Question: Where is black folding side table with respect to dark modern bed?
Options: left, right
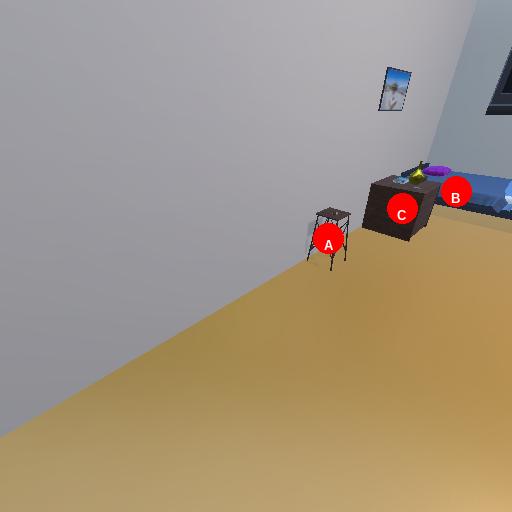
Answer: left